Current action and preconditions to check: trajectory_clear

Your task: For each precondition in the list above, predict whether it will hold at this action.

Consider the current scene as observed from the mobile robot's camera, and analyze the predicted future states of all dynamic agents (e.g., people, animals, vehicles, or any moving entities) within the NEXT SECOND.

IMPORTANT: Only answer "very likely" if you are absolutely certain—based on strong, clear evidence—that a dynamic agent will violate the precondition in the predicted future state. Do NOT answer "very likely" for unlikely, ambiguous, or low-probability risks.

Ask yourself for each precondition: Is there a high probability, with clear and convincing evidence, that the predicted future states of any dynamic agent will interfere with the predicted future state of the currently executing action within the NEXT SECOND, causing that precondition to fail?

Assess the risk level based on these predictions. Use "likely" or "very likely" if motions create a clear risk of interference.

Use "neutral" or "improbable" if agents are nearby but their predicted paths are clearly diverging or non-conflicting.

Failure Risk Categories: "very improbable", "improbable", "neutral", "likely", "very likely"

Answer Format: Output ONLY the probability_of_failure value from these categories: "very improbable", "improbable", "neutral", "likely", "very likely"

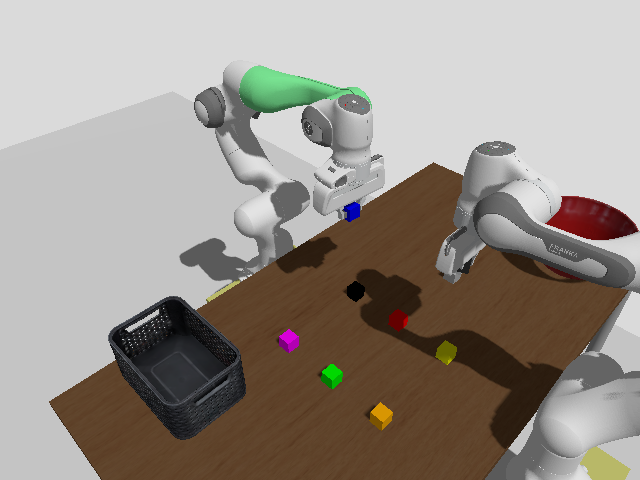

Answer: improbable